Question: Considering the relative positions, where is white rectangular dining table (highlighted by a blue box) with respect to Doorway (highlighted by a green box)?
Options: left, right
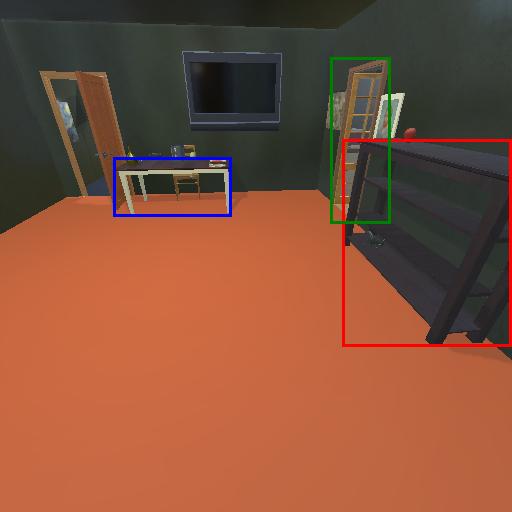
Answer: left